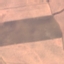
Land use / land cover: AnnualCrop